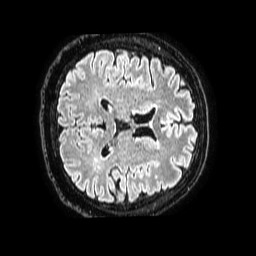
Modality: FLAIR
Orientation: axial
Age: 53
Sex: male
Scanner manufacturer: philips
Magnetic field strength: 1.5 T
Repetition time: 4.8 s
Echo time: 0.3 s